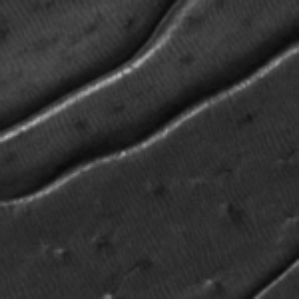
Label: frost